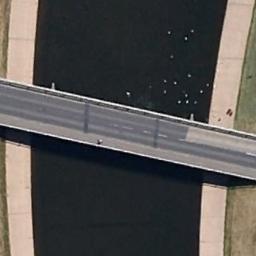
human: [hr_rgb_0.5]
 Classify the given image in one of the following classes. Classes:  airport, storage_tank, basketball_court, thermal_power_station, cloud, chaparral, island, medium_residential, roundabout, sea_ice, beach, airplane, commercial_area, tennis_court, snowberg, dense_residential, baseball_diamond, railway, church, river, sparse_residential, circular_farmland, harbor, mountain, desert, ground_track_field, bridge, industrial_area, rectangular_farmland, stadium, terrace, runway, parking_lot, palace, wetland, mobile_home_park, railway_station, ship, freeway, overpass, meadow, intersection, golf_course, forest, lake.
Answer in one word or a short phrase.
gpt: bridge